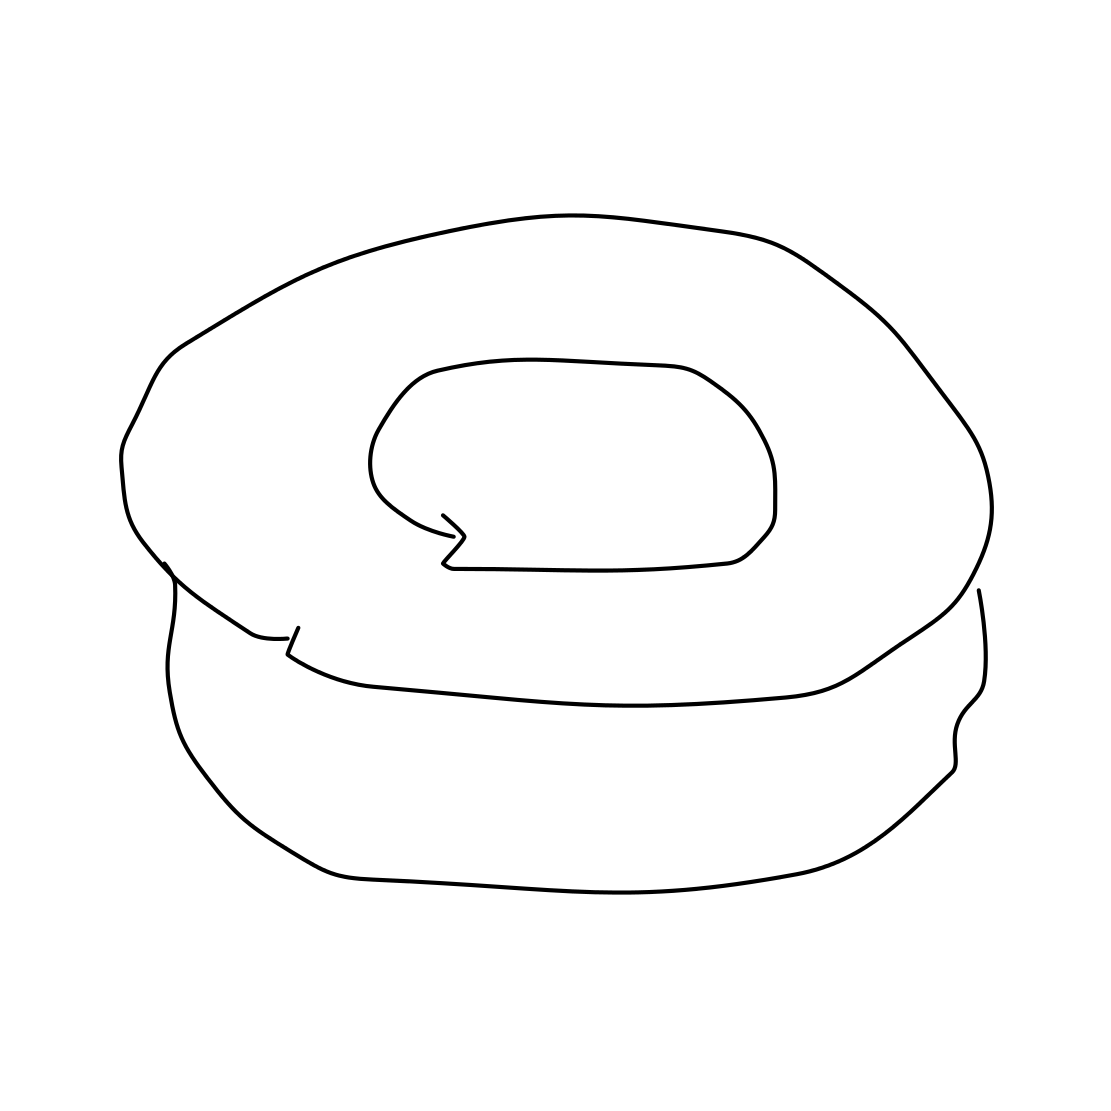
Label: donut